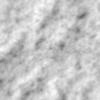
Label: no_change